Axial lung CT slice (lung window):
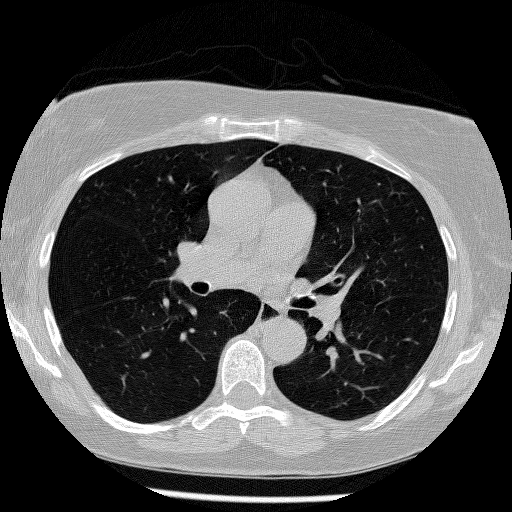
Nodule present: no